A scalogram of one vibration snapshot from a rotating bearing is shown, computed with a continuous wavelet transform. Based on the visible evidence, which condition applies: normal, inner_race, outer_race, ball?
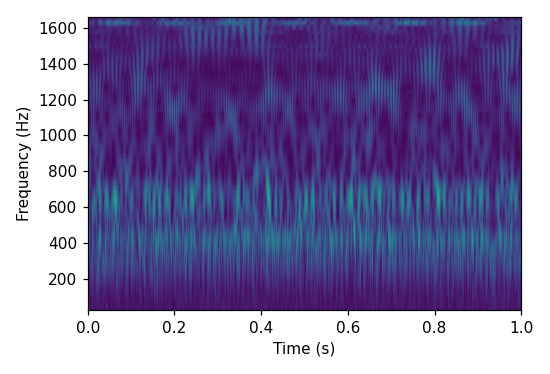
Answer: outer_race